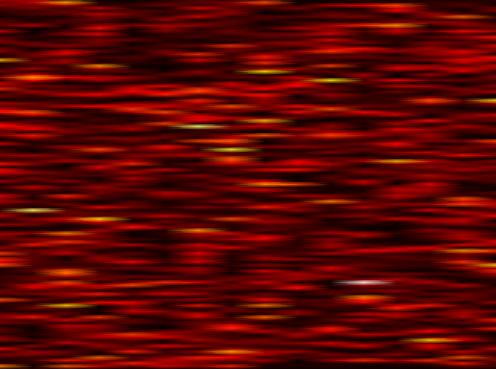
Label: UFMC